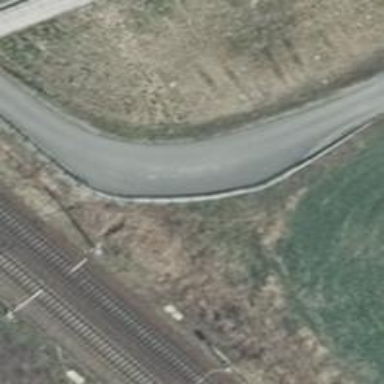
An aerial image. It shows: Asphalt track with grade1 tracktype.